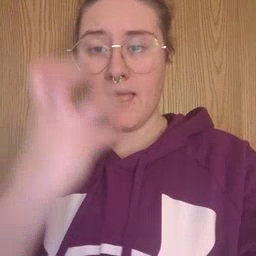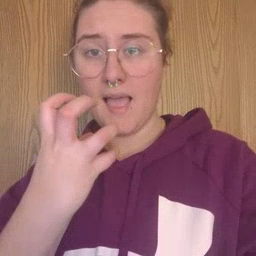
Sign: mad